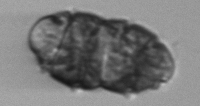
Label: Margalefidinium